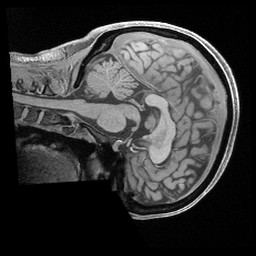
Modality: T1w
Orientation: sagittal
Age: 44
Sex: female
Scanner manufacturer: siemens
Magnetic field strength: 3 T
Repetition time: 2.4 s
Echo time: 0.00241 s